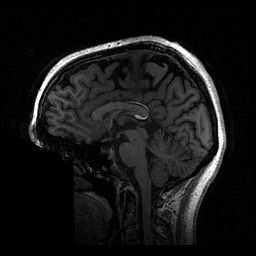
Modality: T1w
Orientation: axial